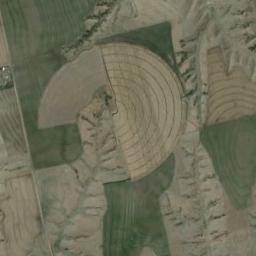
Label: circular_farmland